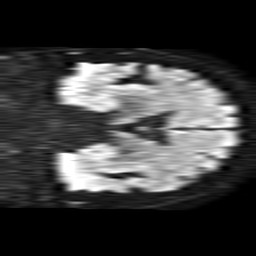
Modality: TRACE
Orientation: coronal
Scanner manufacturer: philips
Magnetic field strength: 1.5 T
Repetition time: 4.6 s
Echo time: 0.08517 s